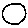
Label: moon